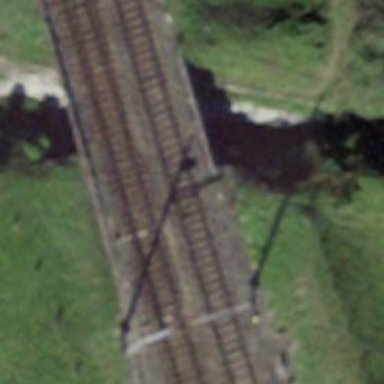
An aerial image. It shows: Railway switch.